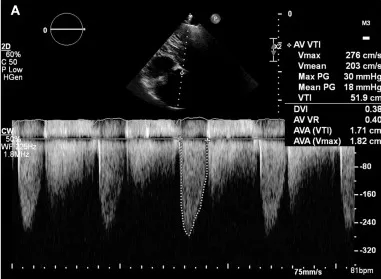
Transthoracic echocardiogram (March 2019): Continuous wave doppler in the apical 5 chamber view.
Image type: radiology (ultrasound)